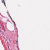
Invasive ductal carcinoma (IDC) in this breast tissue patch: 0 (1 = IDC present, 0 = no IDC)